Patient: sex F, age 54
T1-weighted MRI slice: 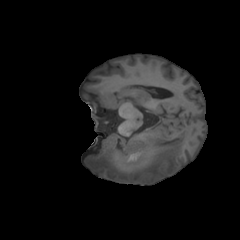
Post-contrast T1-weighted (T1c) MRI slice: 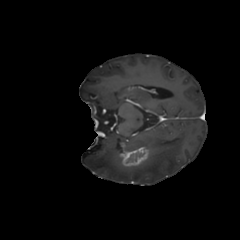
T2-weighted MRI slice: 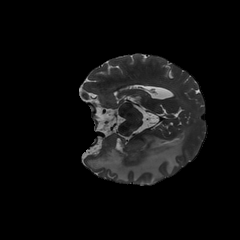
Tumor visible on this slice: yes
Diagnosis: Glioblastoma, IDH-wildtype
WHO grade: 4